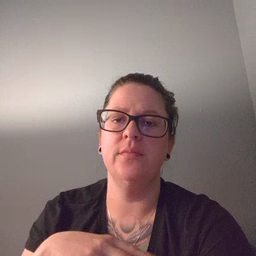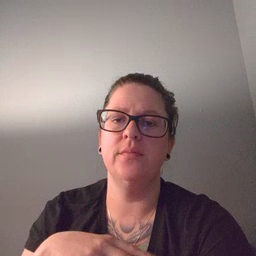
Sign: water